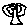
Label: tree